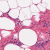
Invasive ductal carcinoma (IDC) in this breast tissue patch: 0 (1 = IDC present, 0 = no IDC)